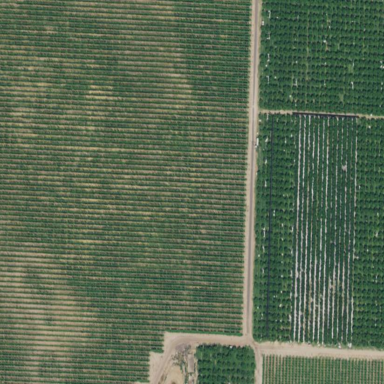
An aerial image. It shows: Orchard.